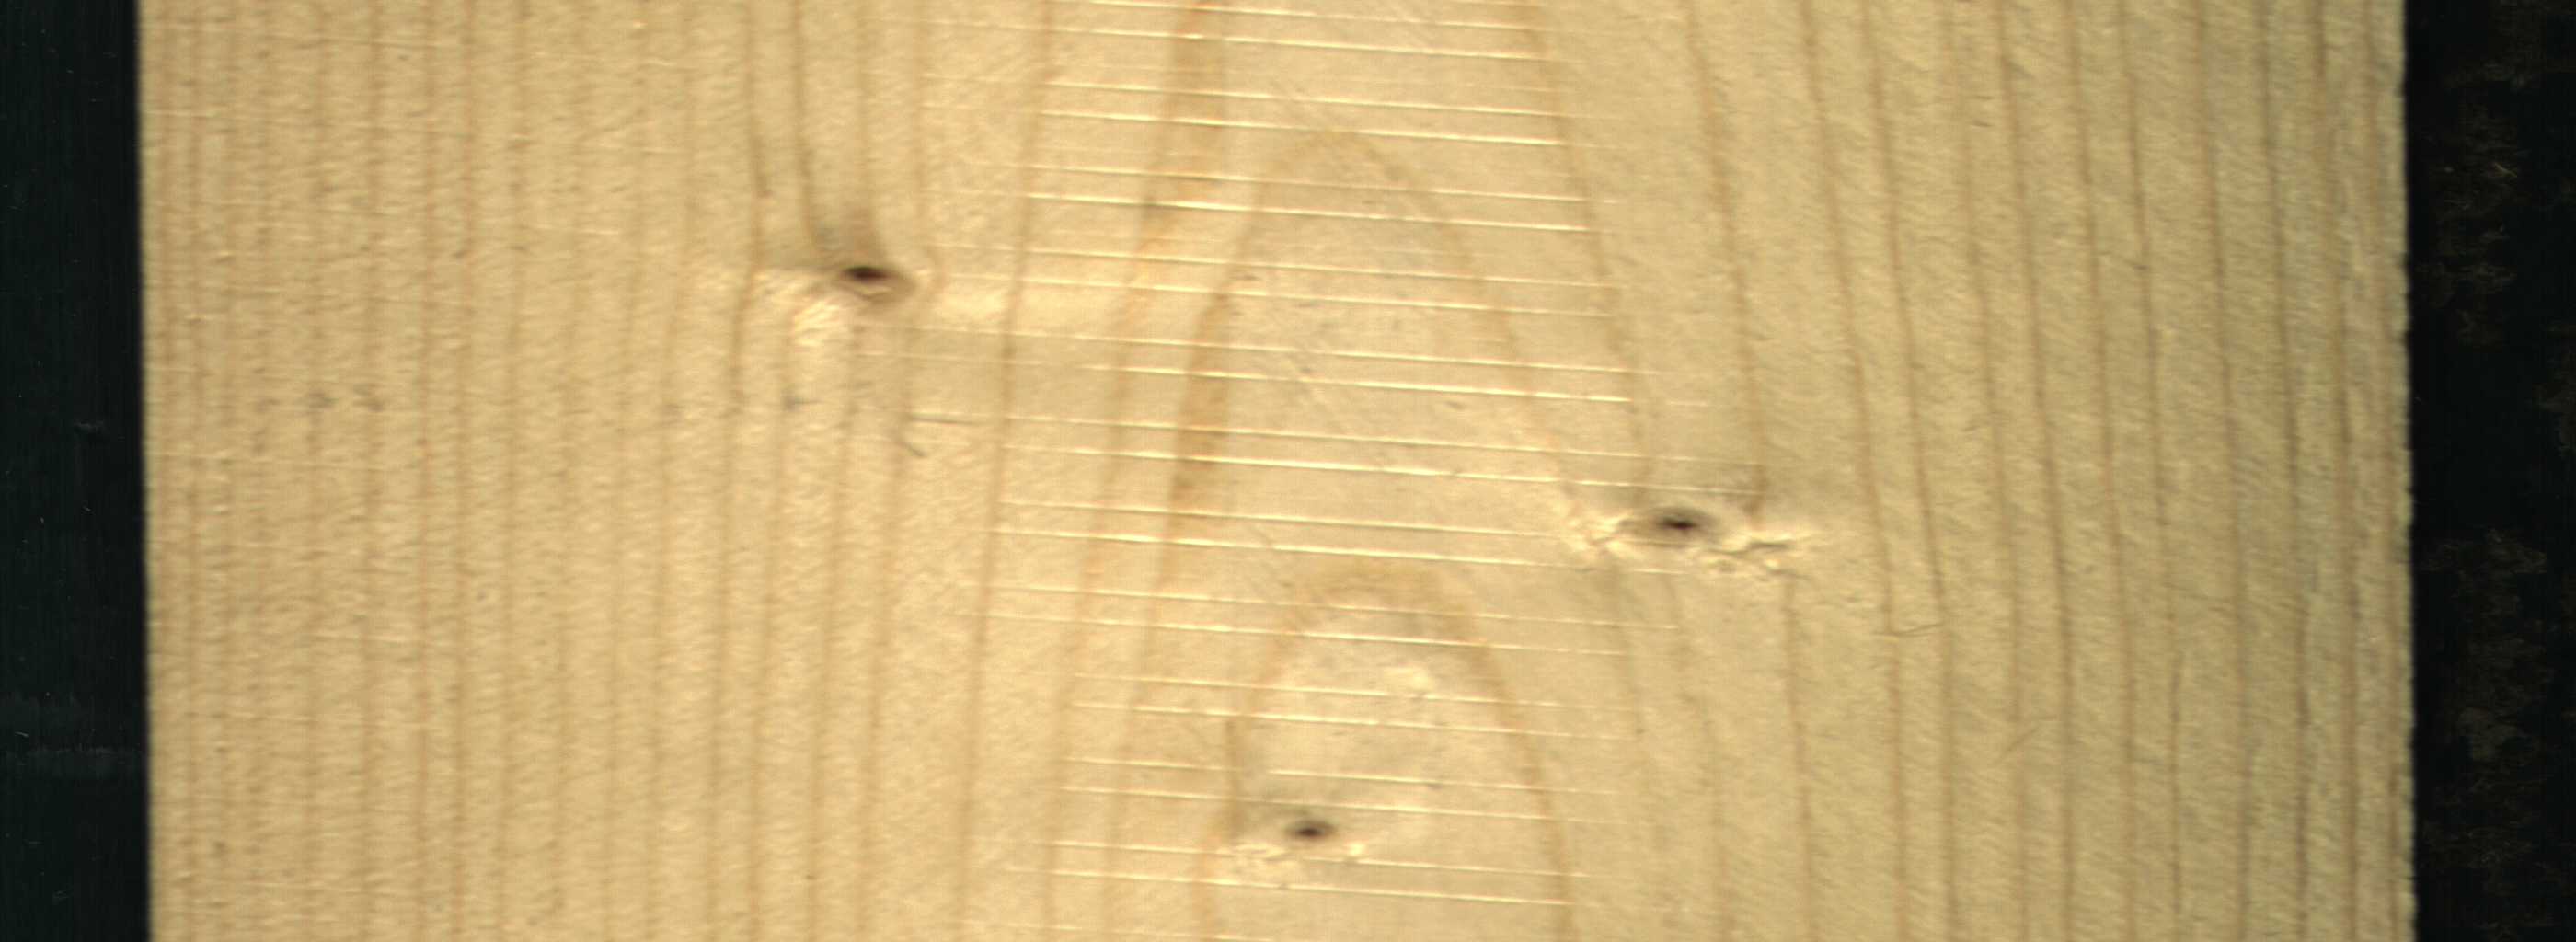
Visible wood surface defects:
Dead_Knot
Live_Knot
Live_Knot